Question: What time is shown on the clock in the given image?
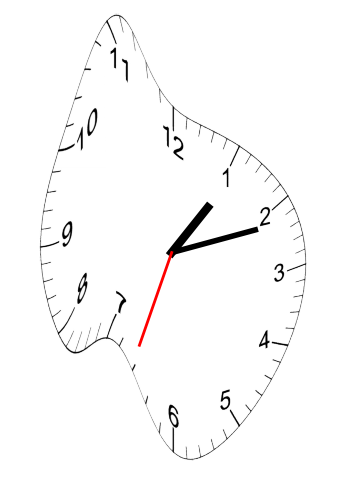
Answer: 01:11:33